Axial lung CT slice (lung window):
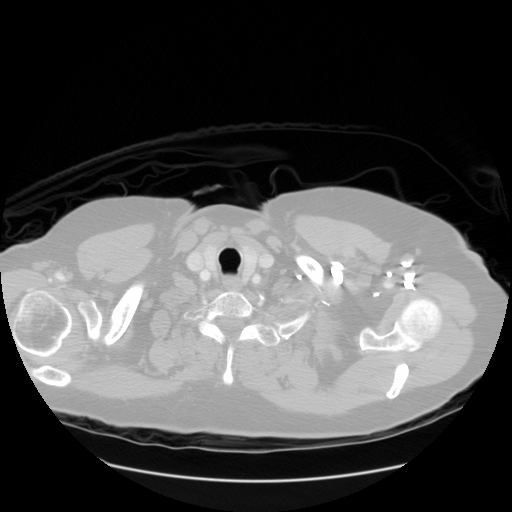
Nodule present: no